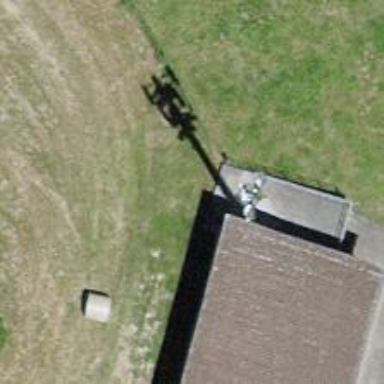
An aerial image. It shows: Mast tower used for communication.